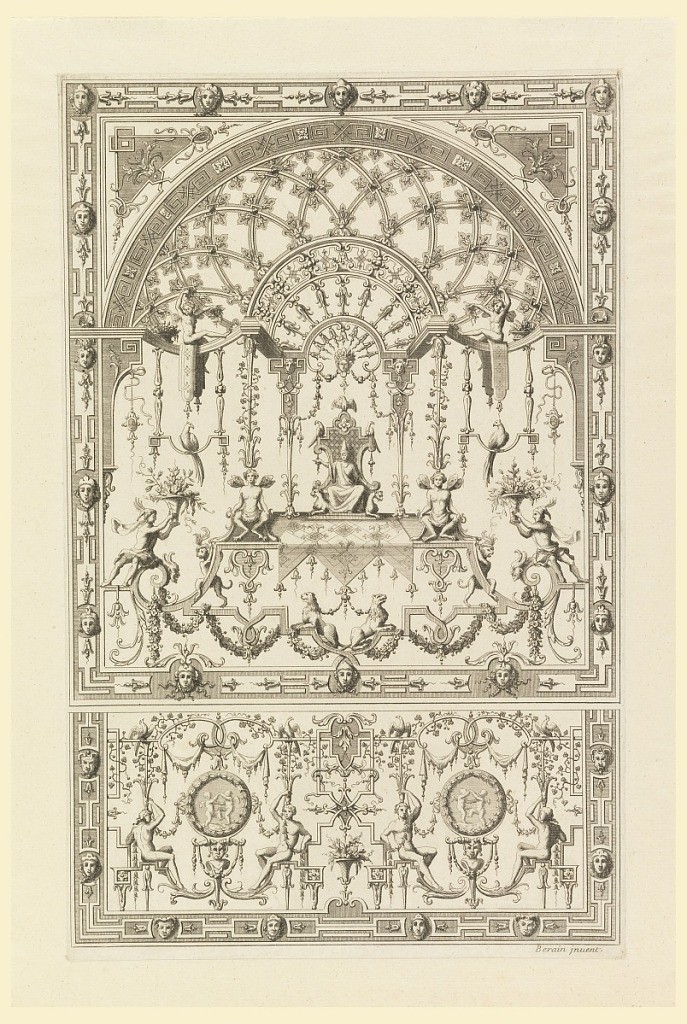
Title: Design for Grotesque Ornament
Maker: Jean Berain, the elder, French, 1640-1711
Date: ca. 1680
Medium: Etching and engraving on white laid paper
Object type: Print
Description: Symmetrical pattern filled with airy grotesques arranged in two sections on sheet. Upper portion shows a jester seated on a throne under an arched lattice trellis. The lower section shows two medalions with cherubs, each flanked by seated figures. Additional ornament includes strapwork, lambrequins, acanthus tendrils and fanciful creatures.